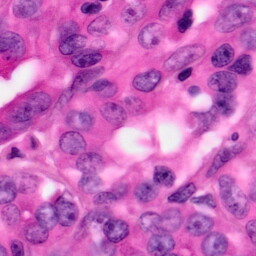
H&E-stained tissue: Pancreatic